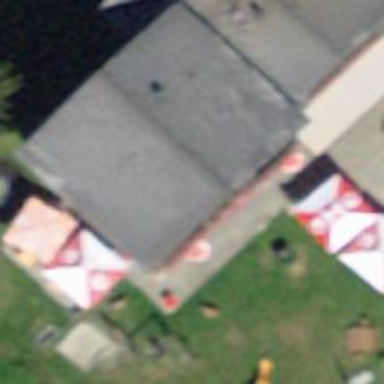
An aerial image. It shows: Restaurant.